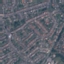
Land use / land cover: Residential